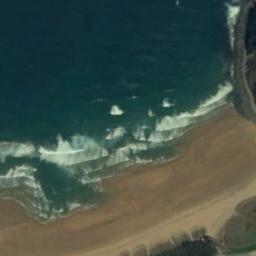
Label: beach